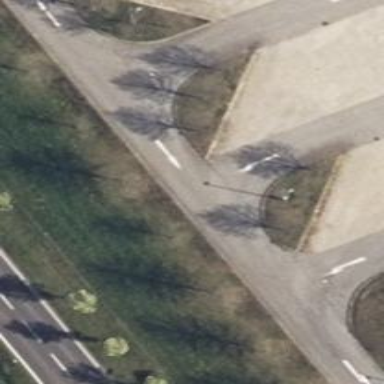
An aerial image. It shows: Road serving as parking aisle.